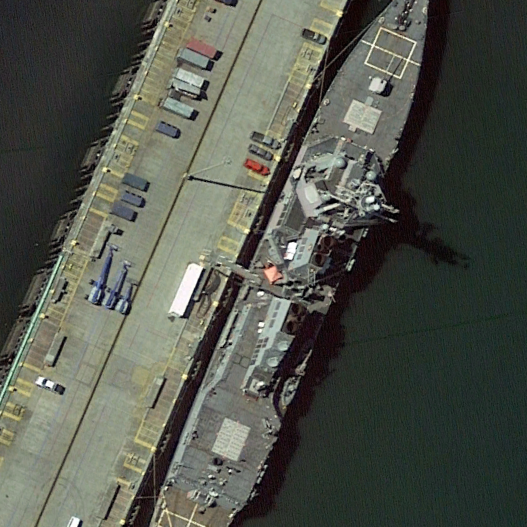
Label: Arleigh_Burke-class_destroyer